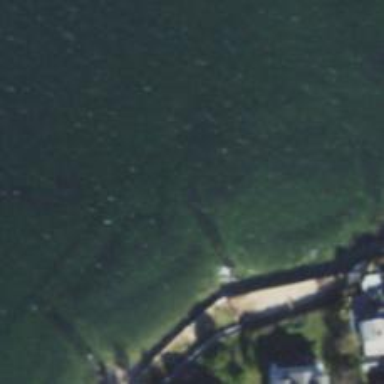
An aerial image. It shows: Breakwater structure.